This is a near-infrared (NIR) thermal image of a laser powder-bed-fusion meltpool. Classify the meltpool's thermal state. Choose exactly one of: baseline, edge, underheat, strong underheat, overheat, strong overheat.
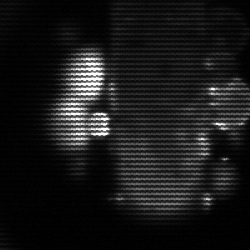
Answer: strong underheat